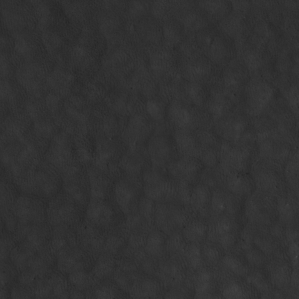
Label: non_frost